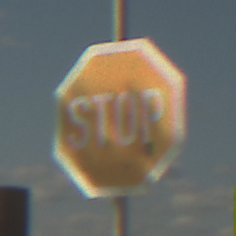
Verkehrszeichen: Stop
Umgebung: Outdoor, Beach
Tageszeit: Midday
Wetter: PartlyCloudy
Licht: Natural
Jahreszeit: NotSpecified
Kontrast: HighContrast